Question: what causes files and folders in eclipse to have a tiny question mark attatched to them? also there is a label besides the project name that announces "[NO HEAD]". What does it mean?

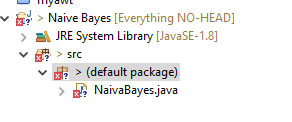
Answer: Both things are related to <URL>:
- '[NO HEAD]'- '?'
The first commit creates the branch and turns '<URL>.